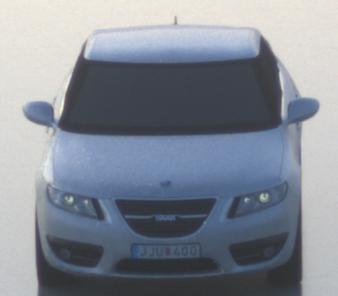
Make: Saab
Model: 5-Sep
Detailed model: 9-5 1.6T
Model produced from: 2010/06
Model produced until: 2011/12
Doors: 4
Color: white
Road condition: wet road
Daytime: sunrise or sunset
Contrast: low contrast